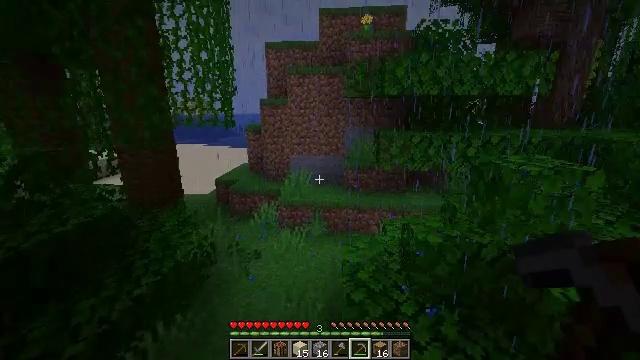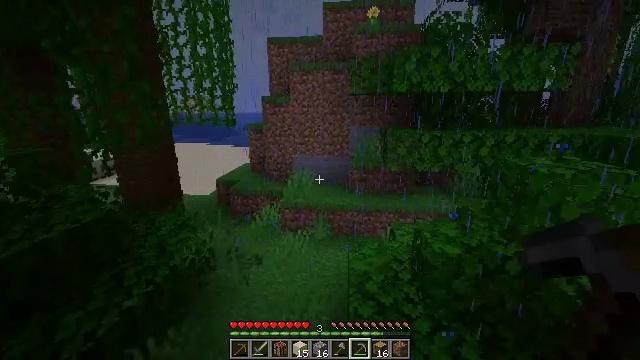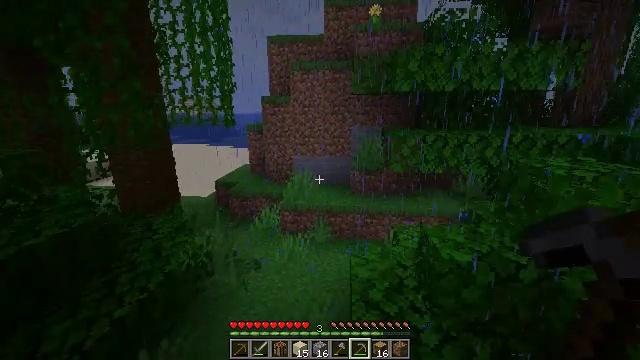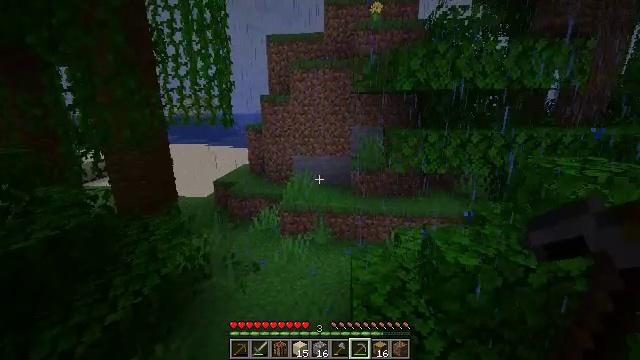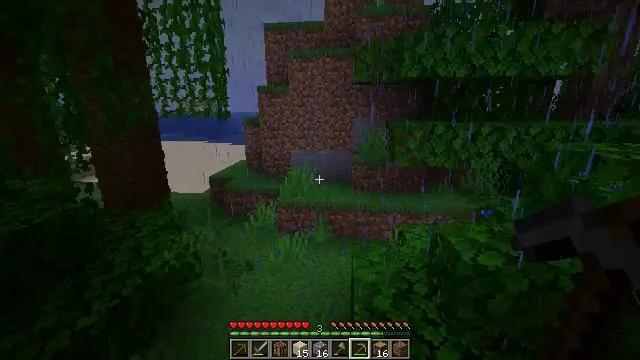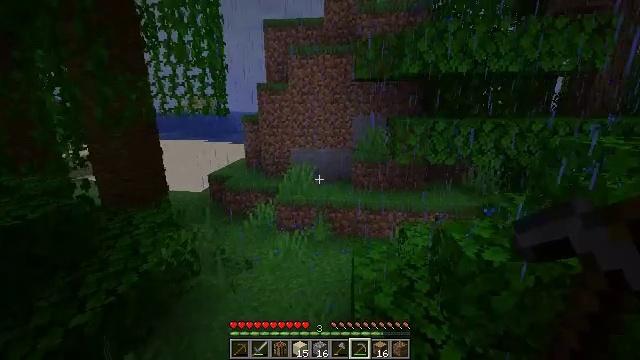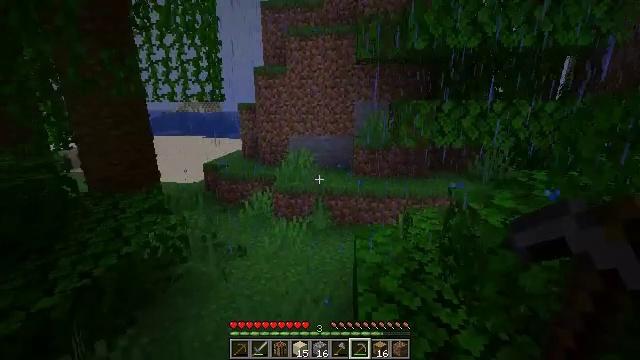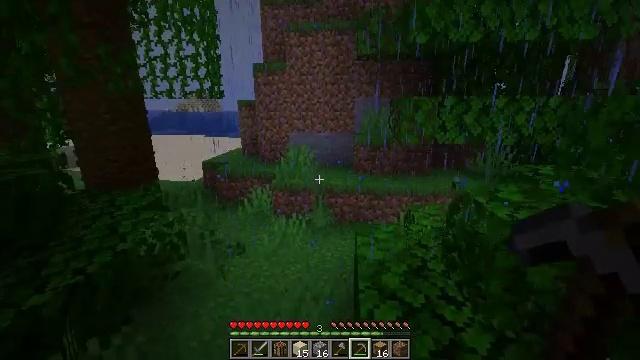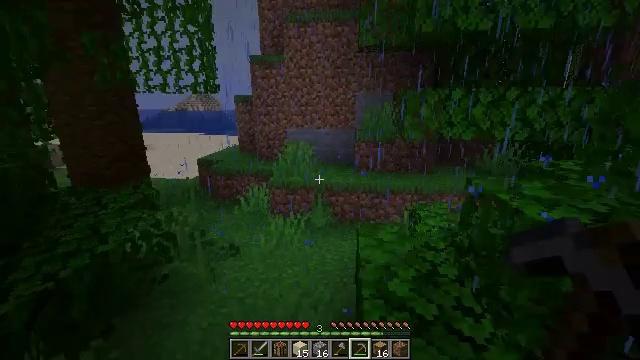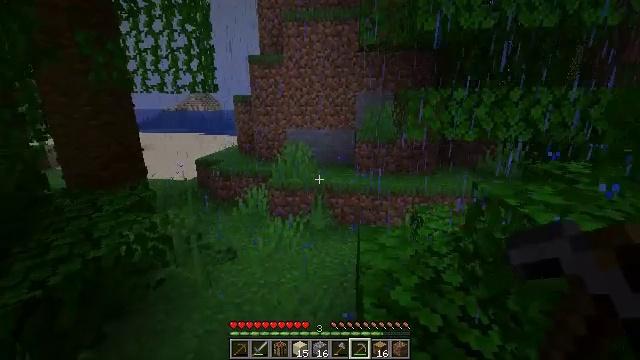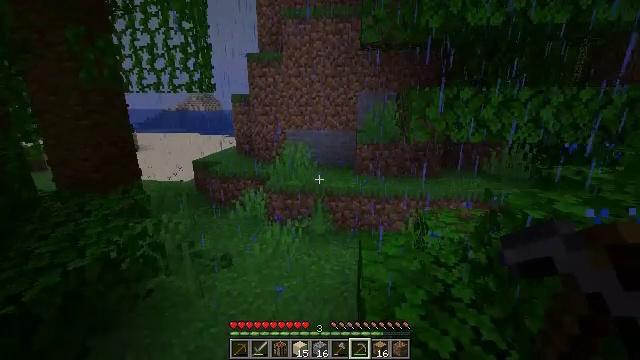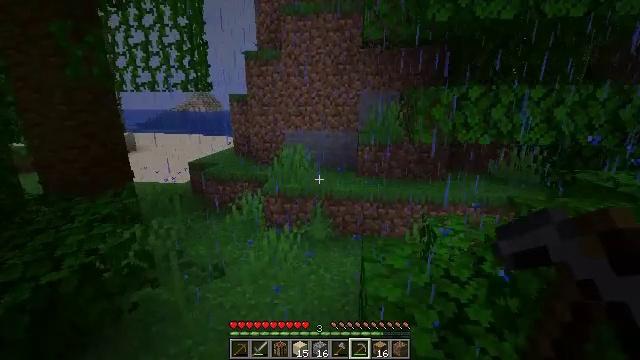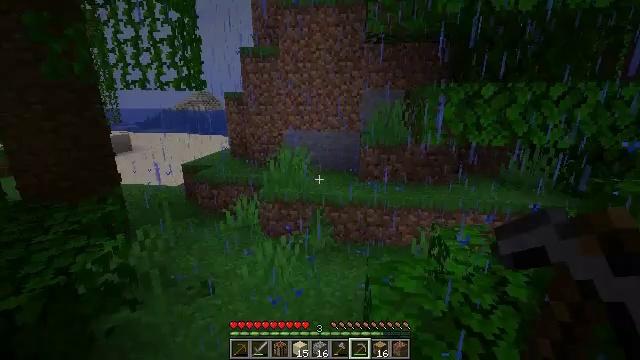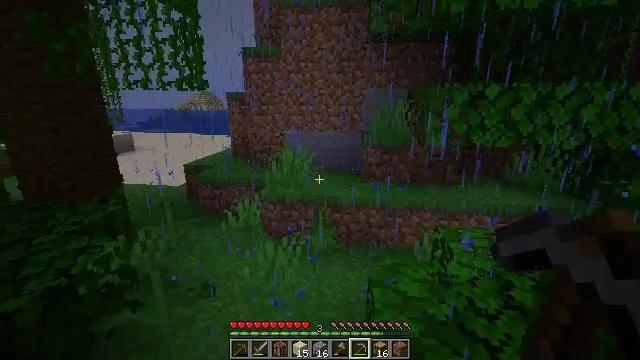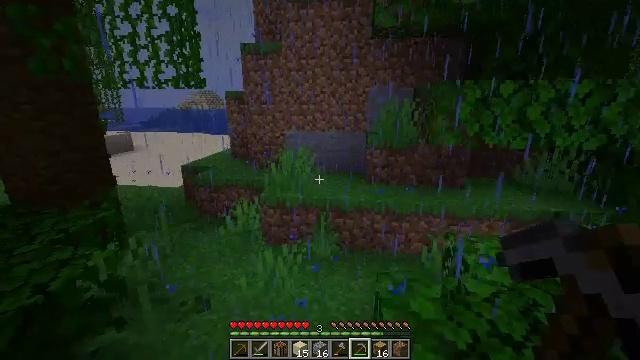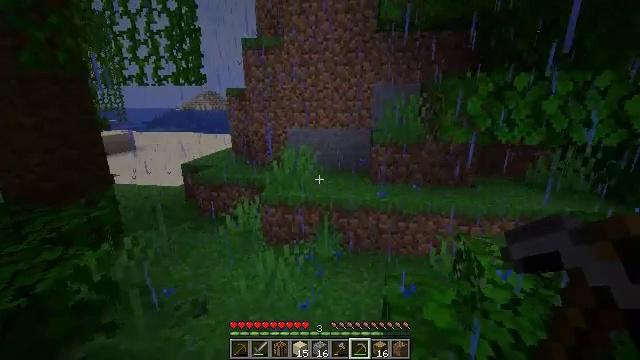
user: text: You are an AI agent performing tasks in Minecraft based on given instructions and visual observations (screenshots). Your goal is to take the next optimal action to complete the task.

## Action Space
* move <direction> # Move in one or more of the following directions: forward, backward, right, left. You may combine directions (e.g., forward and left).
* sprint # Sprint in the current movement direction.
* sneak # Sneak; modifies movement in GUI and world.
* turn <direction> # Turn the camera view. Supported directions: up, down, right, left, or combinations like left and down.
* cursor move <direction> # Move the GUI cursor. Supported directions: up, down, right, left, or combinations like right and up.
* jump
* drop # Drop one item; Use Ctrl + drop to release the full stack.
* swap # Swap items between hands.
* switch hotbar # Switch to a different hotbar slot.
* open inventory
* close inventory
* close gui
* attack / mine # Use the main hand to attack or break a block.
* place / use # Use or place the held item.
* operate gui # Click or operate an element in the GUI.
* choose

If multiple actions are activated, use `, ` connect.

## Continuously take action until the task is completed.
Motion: motion action
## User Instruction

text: Mine the jungle leaves to get saplings or sticks.
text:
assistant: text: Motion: move forward
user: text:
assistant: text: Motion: move forward
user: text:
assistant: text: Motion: move forward
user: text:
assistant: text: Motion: move forward
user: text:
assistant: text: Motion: move forward
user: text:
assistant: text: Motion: move forward
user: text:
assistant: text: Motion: move forward
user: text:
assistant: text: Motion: move forward
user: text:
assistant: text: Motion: move forward
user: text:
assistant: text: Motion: move forward
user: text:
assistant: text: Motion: move forward
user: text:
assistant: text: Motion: move forward
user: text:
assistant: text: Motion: move forward
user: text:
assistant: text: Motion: move forward
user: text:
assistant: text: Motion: move forward
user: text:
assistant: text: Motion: move forward, turn left
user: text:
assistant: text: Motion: move forward, turn left
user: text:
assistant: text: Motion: move forward, turn left
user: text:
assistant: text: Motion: move forward, turn left
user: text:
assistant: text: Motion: move forward, turn left
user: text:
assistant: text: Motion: move forward, turn left
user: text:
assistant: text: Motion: move forward, turn left
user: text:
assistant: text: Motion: move forward, turn left
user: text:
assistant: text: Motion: move forward, turn left
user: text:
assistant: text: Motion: move forward, turn left
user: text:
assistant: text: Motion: move forward, turn left
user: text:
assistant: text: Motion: move forward, turn left
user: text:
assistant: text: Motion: move forward, turn left
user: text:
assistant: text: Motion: move forward, turn left
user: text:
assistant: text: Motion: move forward, turn left